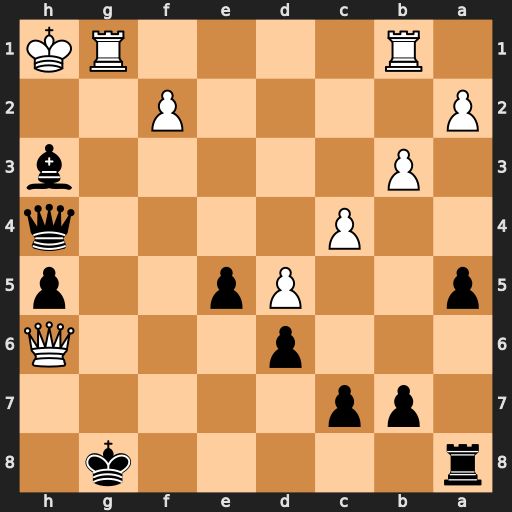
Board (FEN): r5k1/1pp5/3p3Q/p2Pp2p/2P4q/1P5b/P4P2/1R4RK
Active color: b
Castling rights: -
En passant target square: -
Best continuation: Bg4+ Kg2 Qh3#